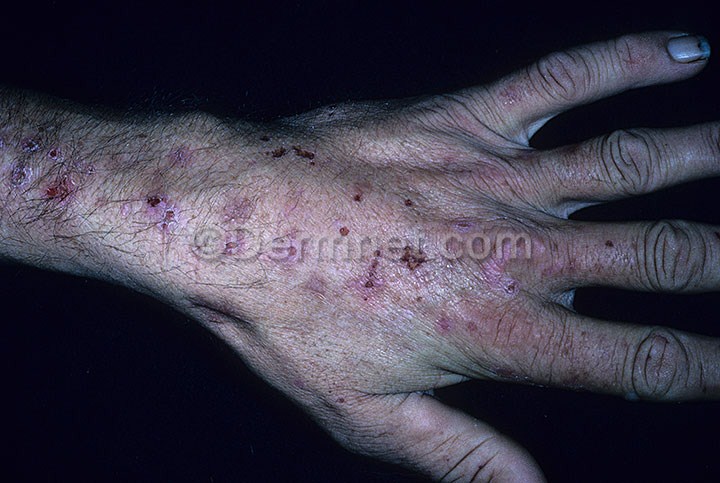
Disease: Light Diseases and Disorders of Pigmentation